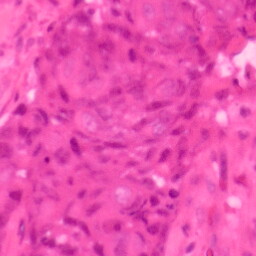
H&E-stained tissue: Colon